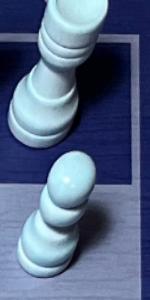
Label: Pawn_White